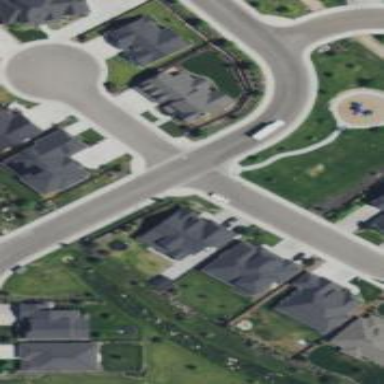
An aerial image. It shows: Unmarked crossing on footway.